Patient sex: F
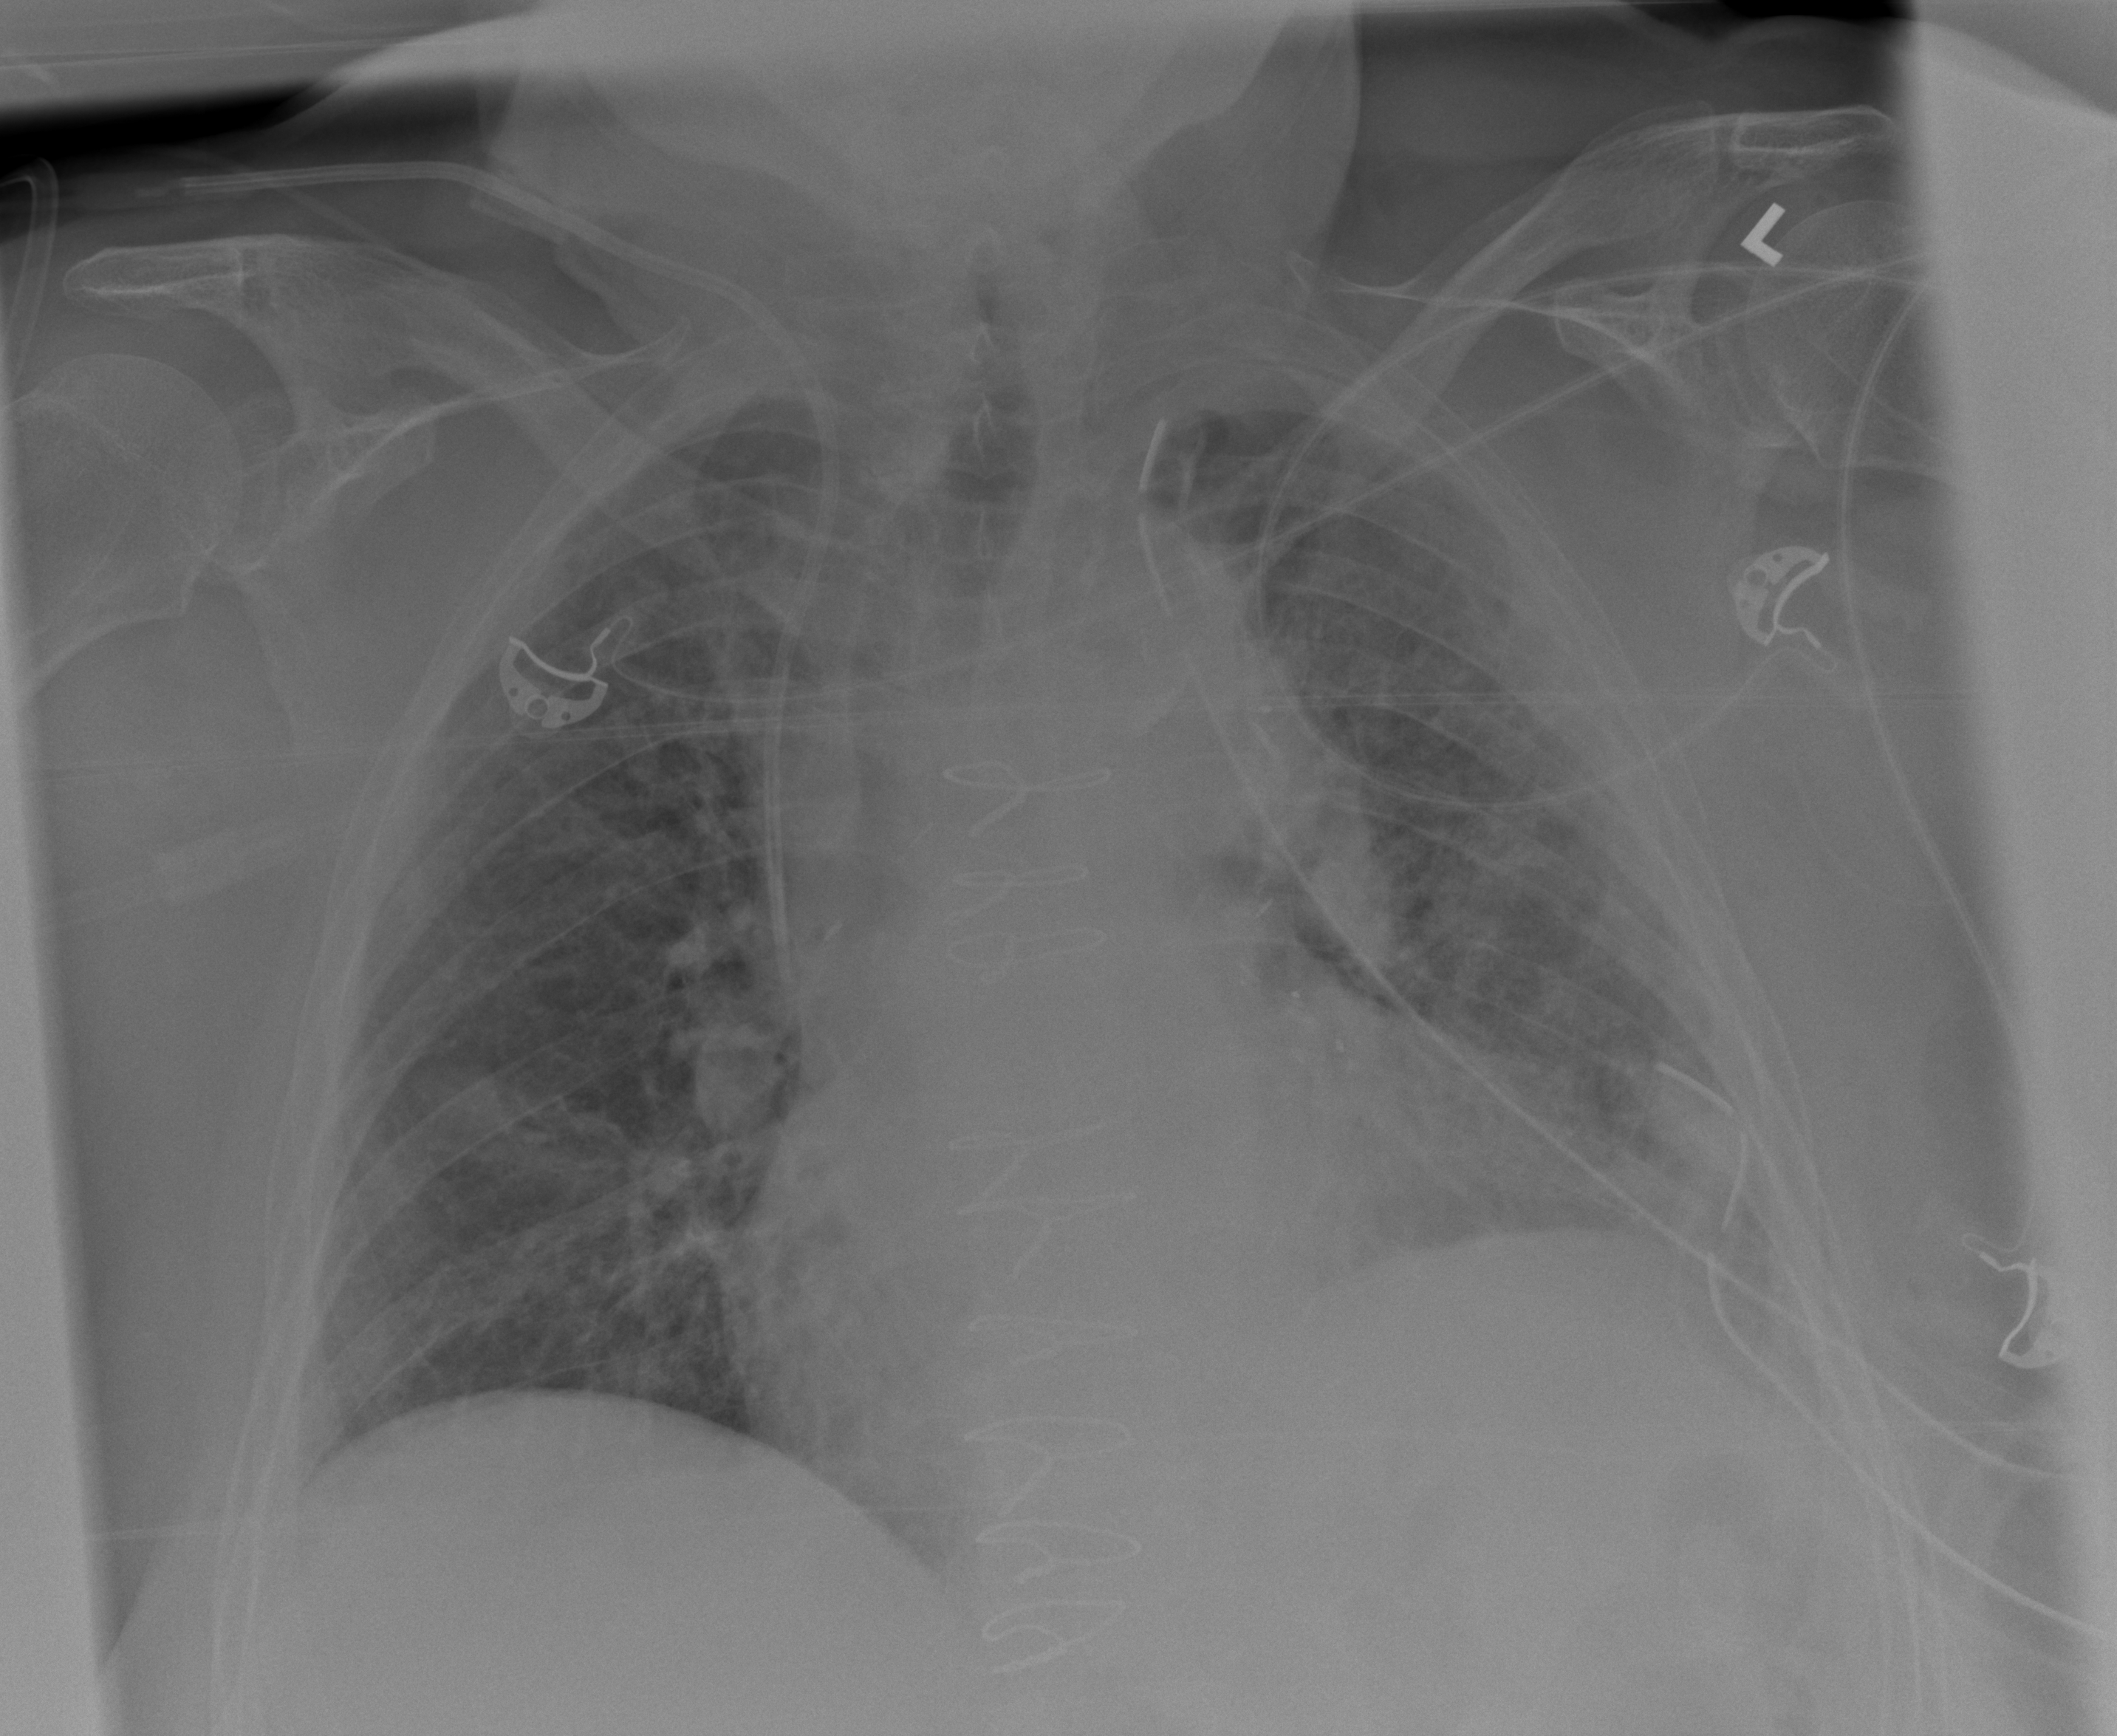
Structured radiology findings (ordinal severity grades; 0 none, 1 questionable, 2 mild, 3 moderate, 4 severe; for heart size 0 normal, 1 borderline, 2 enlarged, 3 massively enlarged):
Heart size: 1
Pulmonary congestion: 2
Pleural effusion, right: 0
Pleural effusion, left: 0
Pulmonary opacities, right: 0
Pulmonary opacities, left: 3
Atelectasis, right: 2
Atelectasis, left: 2